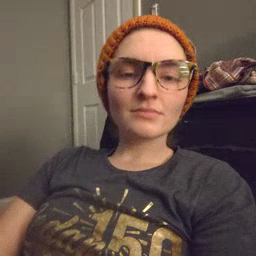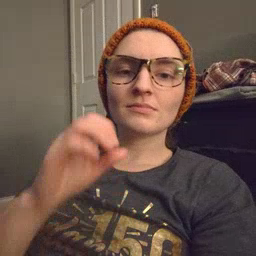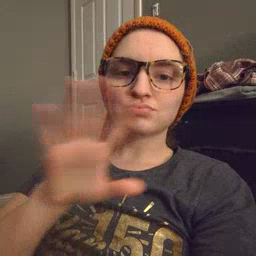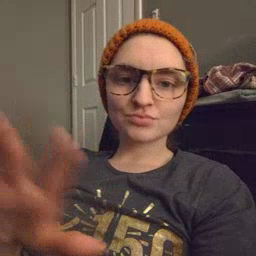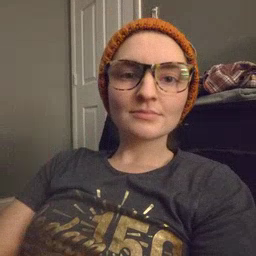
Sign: blow